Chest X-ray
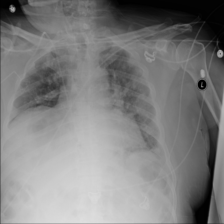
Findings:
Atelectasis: negative
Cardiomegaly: negative
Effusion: negative
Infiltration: positive
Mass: negative
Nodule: positive
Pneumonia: negative
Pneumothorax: negative
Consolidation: negative
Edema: negative
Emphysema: negative
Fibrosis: negative
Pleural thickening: negative
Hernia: negative